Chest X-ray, AP view. Patient: 35 years old, sex F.
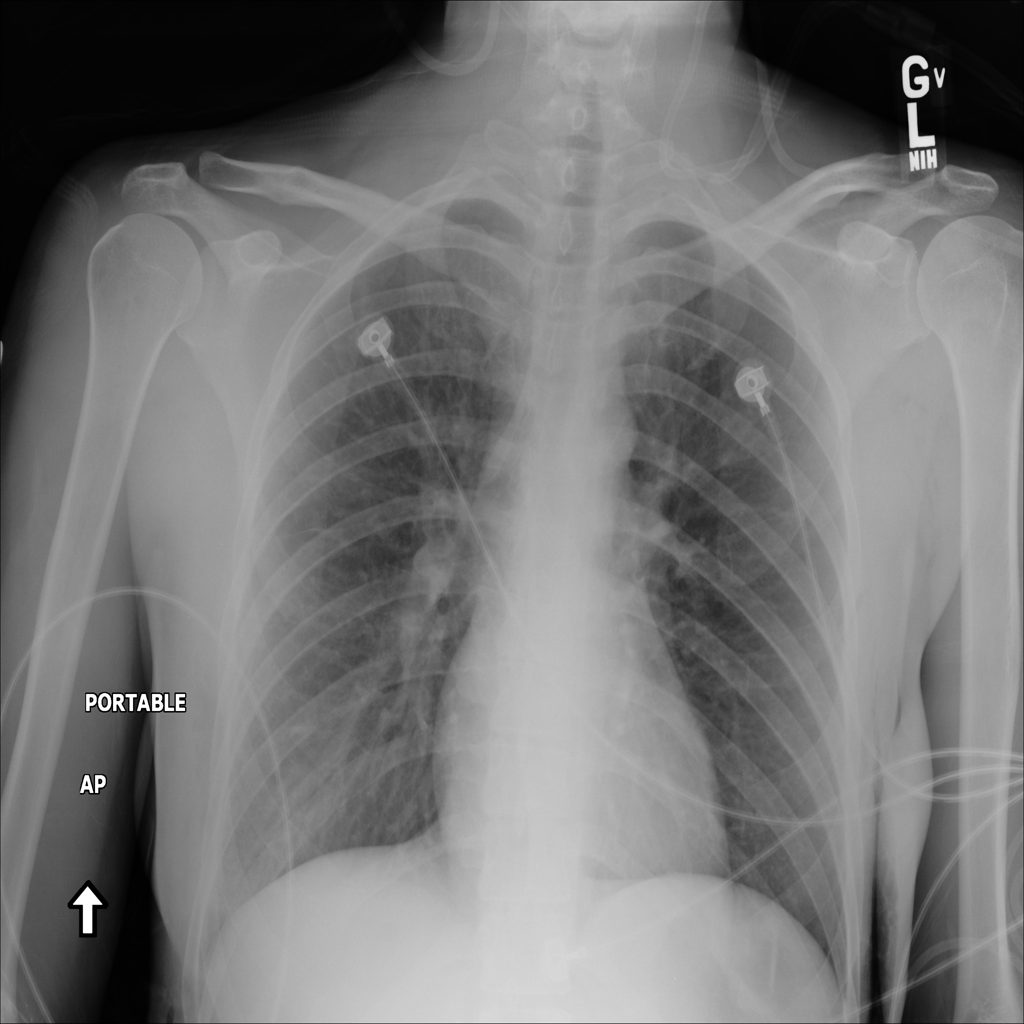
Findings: No Finding